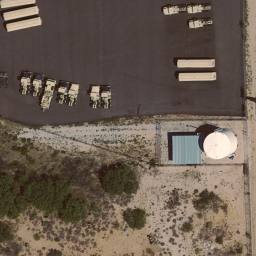
Label: storage tanks